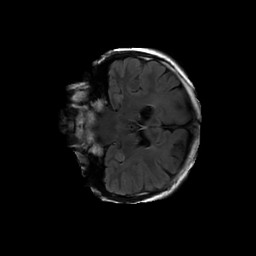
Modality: FLAIR
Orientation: coronal
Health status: ill
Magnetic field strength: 3 T